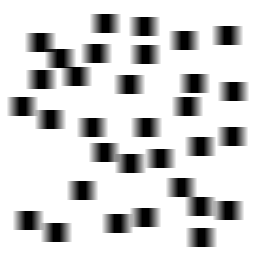
Squares: 32
Triangles: 0
Stars: 0
Total shapes: 32